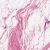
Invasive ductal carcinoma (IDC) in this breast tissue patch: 0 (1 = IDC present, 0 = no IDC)